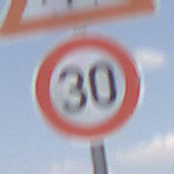
Verkehrszeichen: Geschwindigkeit30
Zusatzzeichen oben: KinderLinks
Umgebung: Outdoor, Nature
Tageszeit: Midday
Wetter: PartlyCloudy
Licht: Natural
Jahreszeit: NotSpecified
Kontrast: HighContrast